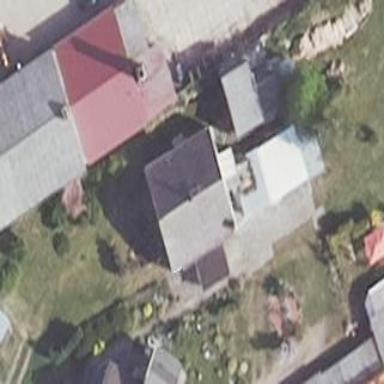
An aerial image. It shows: Residential building.